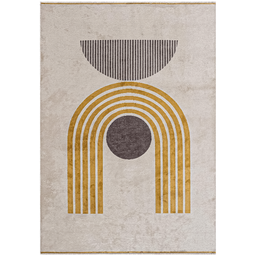
Label: decoration